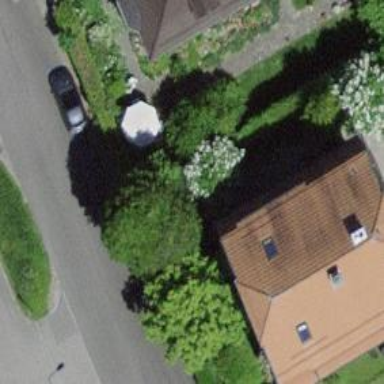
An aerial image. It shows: Building with half-hipped roof made of roof tiles.